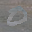
Label: 0